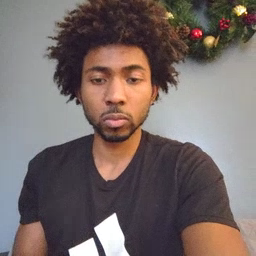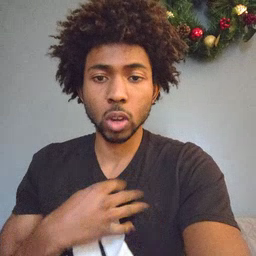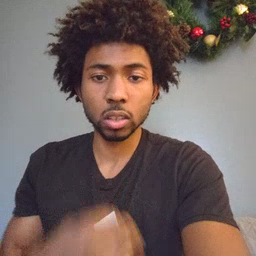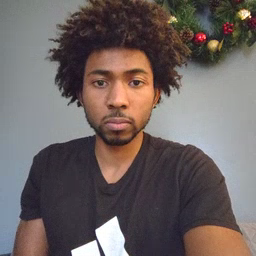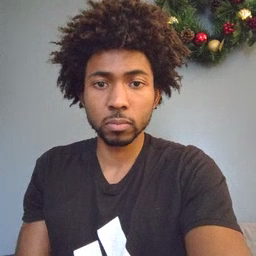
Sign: white